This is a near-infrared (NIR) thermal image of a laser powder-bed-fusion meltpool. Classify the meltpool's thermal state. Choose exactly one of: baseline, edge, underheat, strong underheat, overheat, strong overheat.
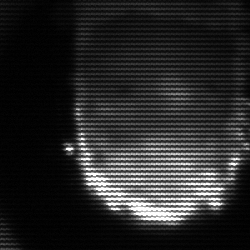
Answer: baseline